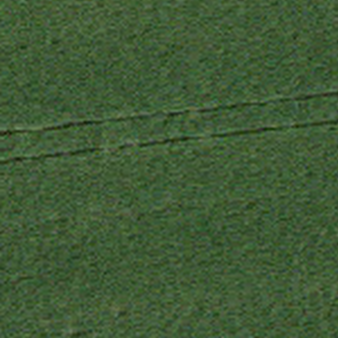
Label: other